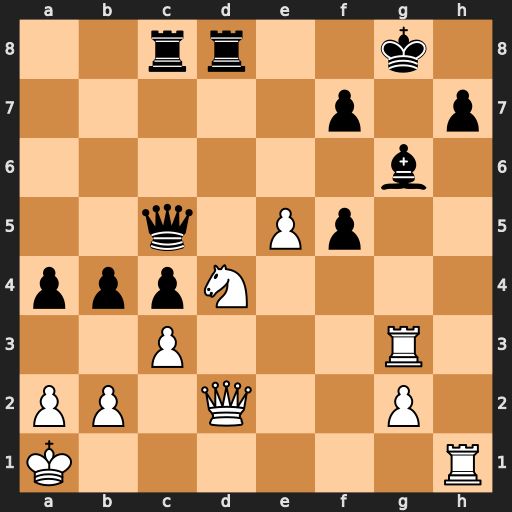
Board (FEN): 2rr2k1/5p1p/6b1/2q1Pp2/pppN4/2P3R1/PP1Q2P1/K6R
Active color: w
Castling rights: -
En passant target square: -
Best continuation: Qh6 Qxe5 Qxh7+ Kf8 Qh6+